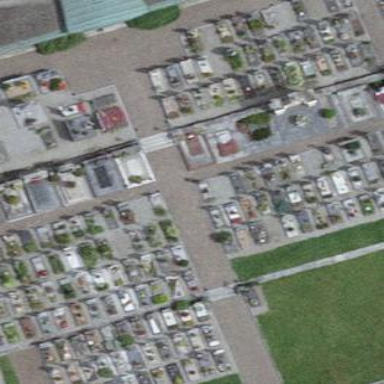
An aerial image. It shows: Cemetery.